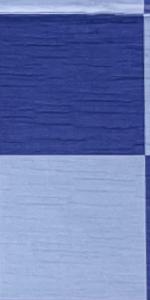
Label: Empty